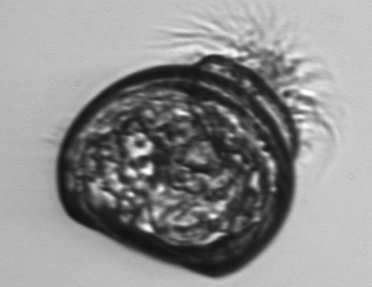
Label: shellfish_larvae